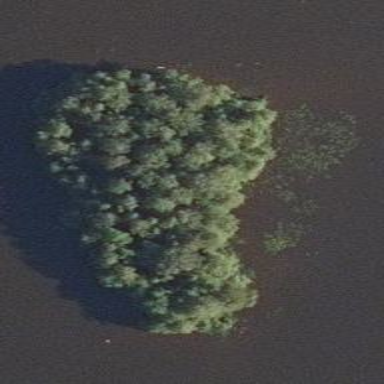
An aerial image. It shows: Islet surrounded by woodland.